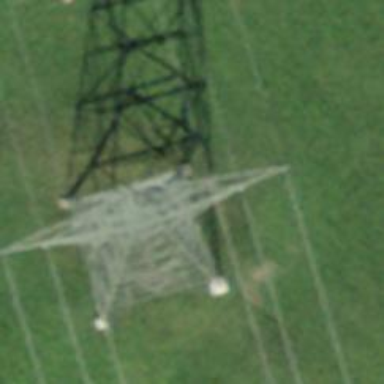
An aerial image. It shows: Towering power structure.